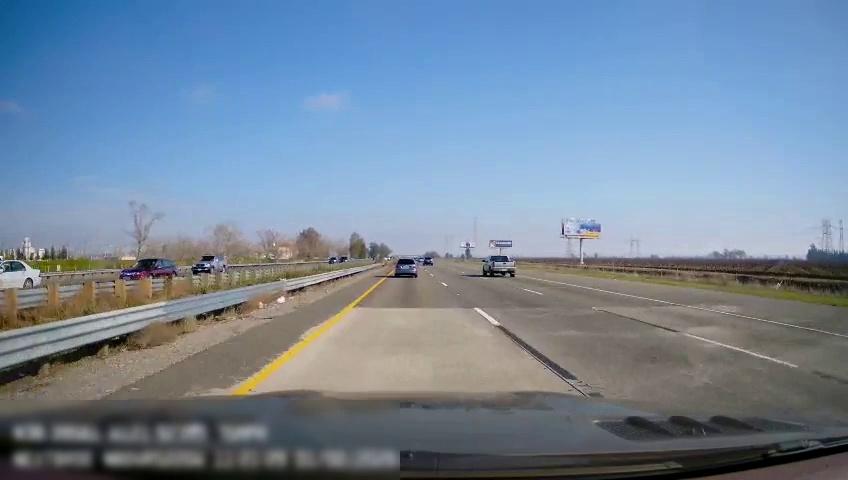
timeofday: Day
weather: Sunny
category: Drivable Space
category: Vehicles | Car
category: Vehicles | Car
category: Vehicles | Car
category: Vehicles | Car
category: Vehicles | Car
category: Vehicles | SUV
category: Vehicles | SUV
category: Vehicles | Car
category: Lanes | Current Lane
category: Lanes | Current Lane
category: Lanes | Alternate Lane
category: Lanes | Alternate Lane